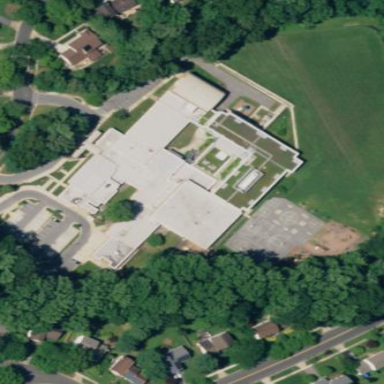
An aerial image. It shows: School.